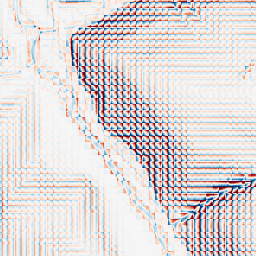
Category: wavelet
Decomposition family: wavelet_biorthogonal
Decomposition parameters: wavelet: bior1.3
level: 3
Upsampling method: quartic
Upsampling parameters: scale: 8
Upsampling scale: 8